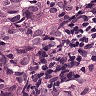
Metastatic tissue present: yes